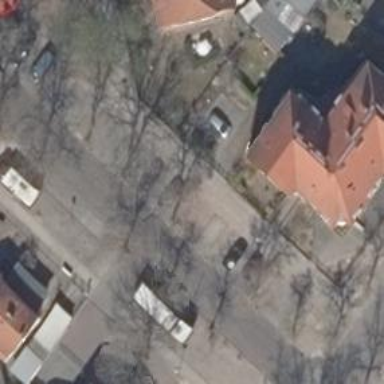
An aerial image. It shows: Sidewalk along the footway.